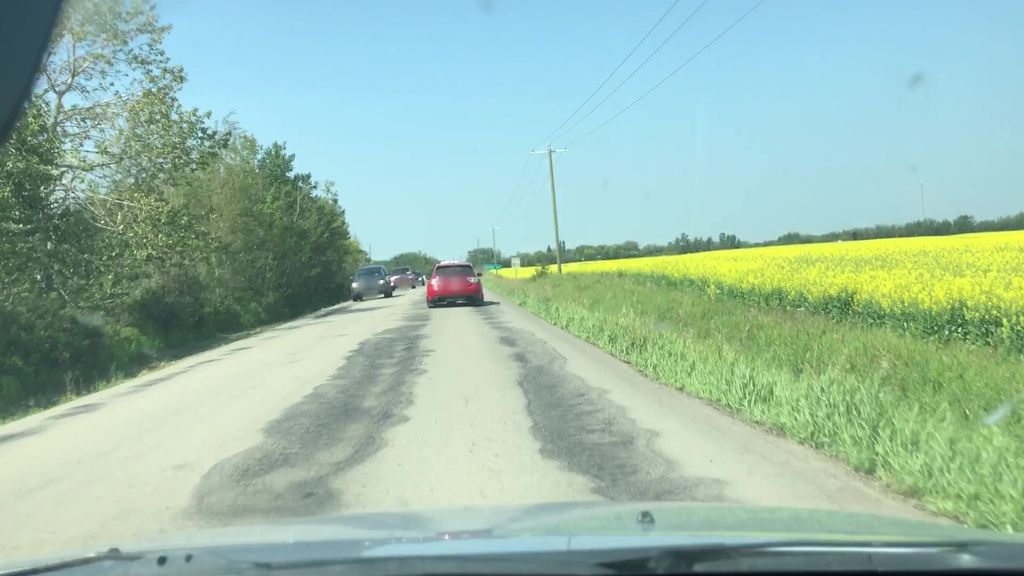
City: edmonton